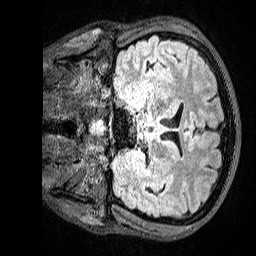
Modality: FLAIR
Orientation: coronal
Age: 22
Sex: female
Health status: healthy
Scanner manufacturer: siemens
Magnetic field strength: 3 T
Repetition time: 5 s
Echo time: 0.388 s